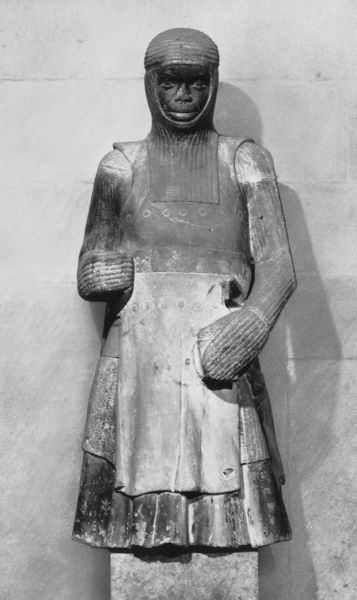
Titel: Hl. Mauritius
Standort: Magdeburg, Dom (EU - D - Sachsen-Anhalt)
Schlagwörter: mann, frau, handschuh, handschuhe, holz, kleid, nase, schwarz, weiss, haube, rock, augen, falten, gesicht, mensch, sockel, stein, figur, gewand, stehend, frontal, lippen, kannelierung, skulptur, statue, kopfbedeckung, schürze, mauer, streifen, plastik, neger, schwarze, waffe, helm, ritter, rüstung, schnitzerei, fragment, afrikaner, dunkelhäutig, mittelalter, mohr, schutz, ägyptisch, ägypten, waffenrock, kettenhemd, farbiger, mumie, wulstig, ägypterin, breite nase, kannelus, große lippen